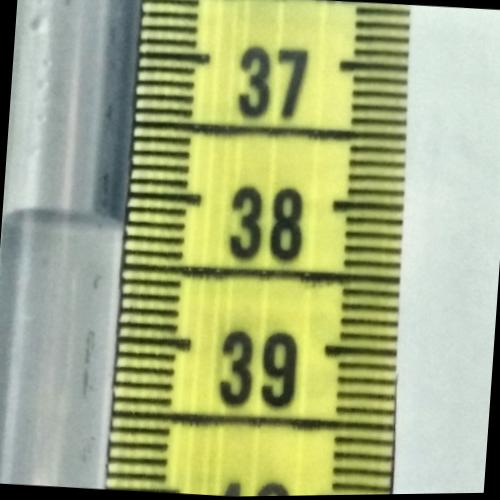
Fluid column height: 38.2 cm